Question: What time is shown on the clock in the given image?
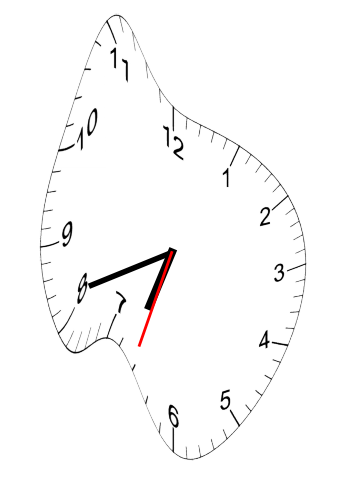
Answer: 06:41:33